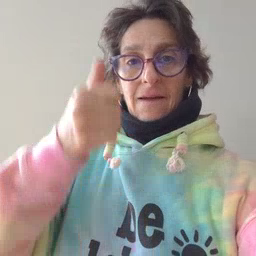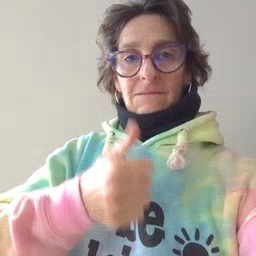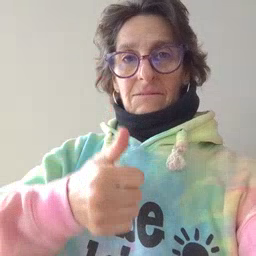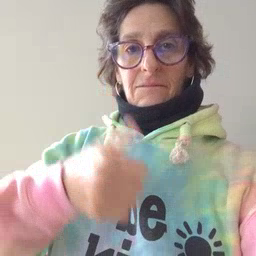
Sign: every